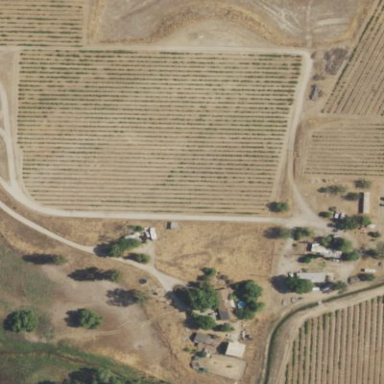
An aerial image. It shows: Vineyard growing grapes.